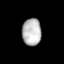
Tissue: lung
Cell type: Endothelial cells
Senescence score: 0.5488
Nuclear area (px): 510
Mean DAPI intensity: 184.473